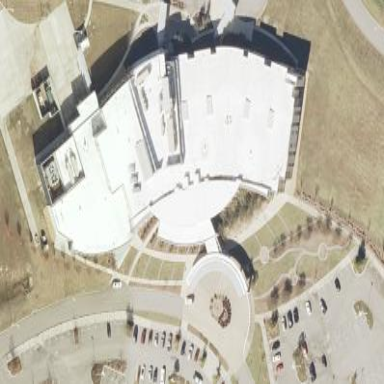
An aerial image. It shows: Clinic building offering healthcare services.